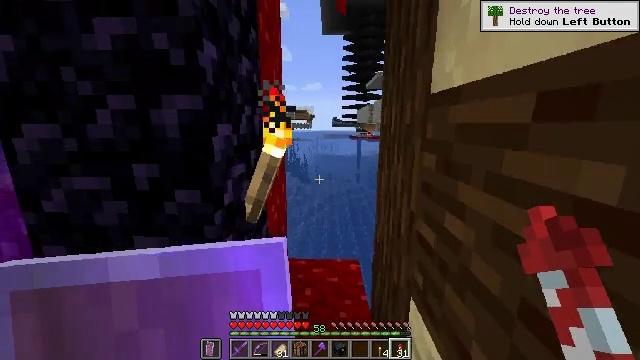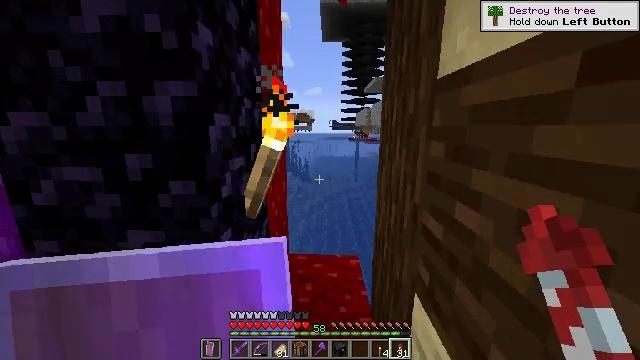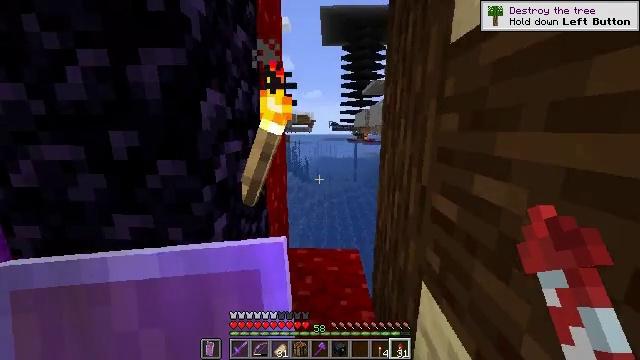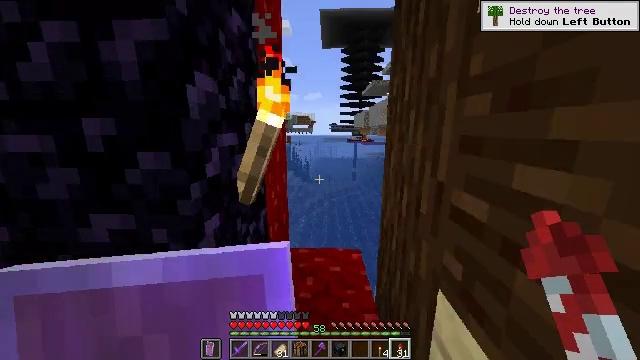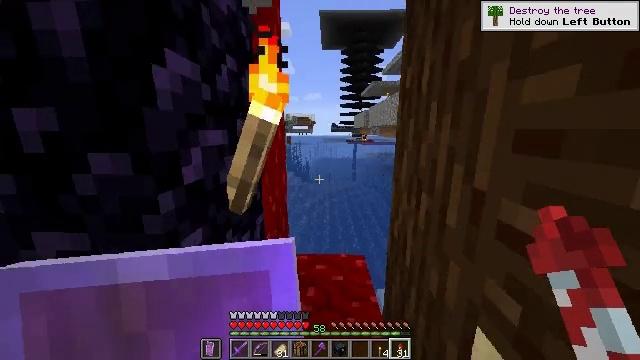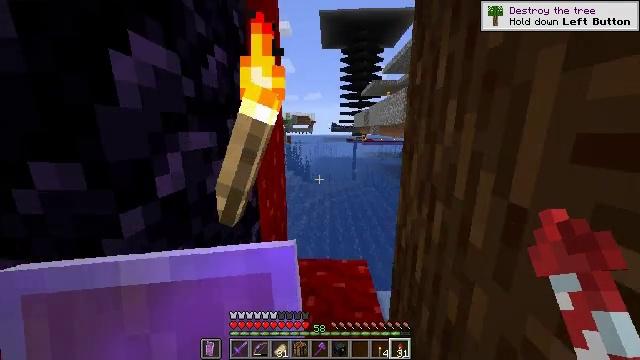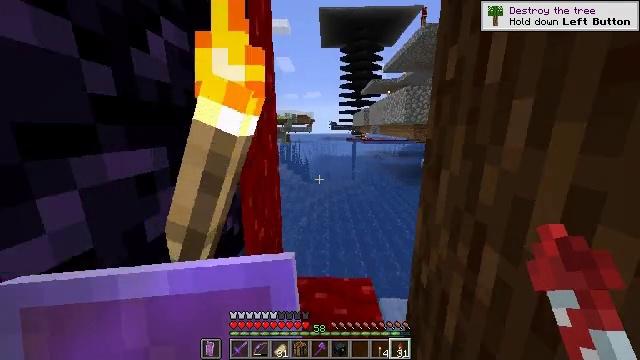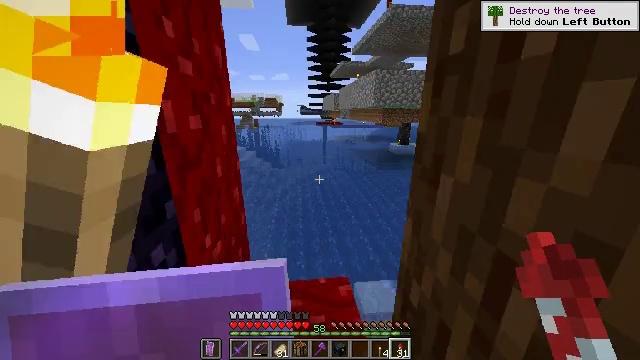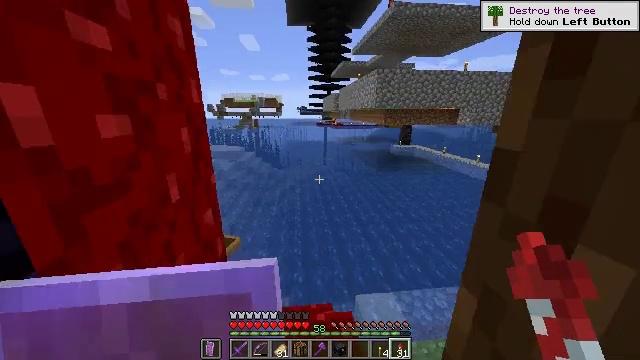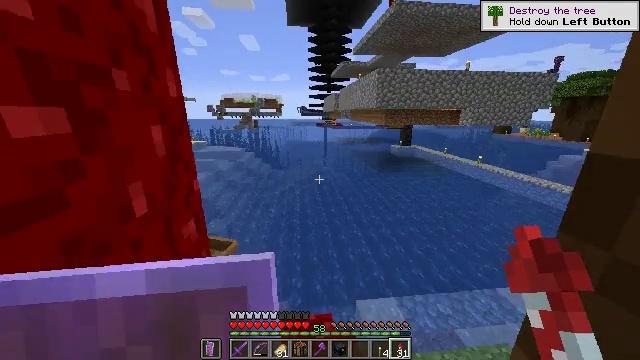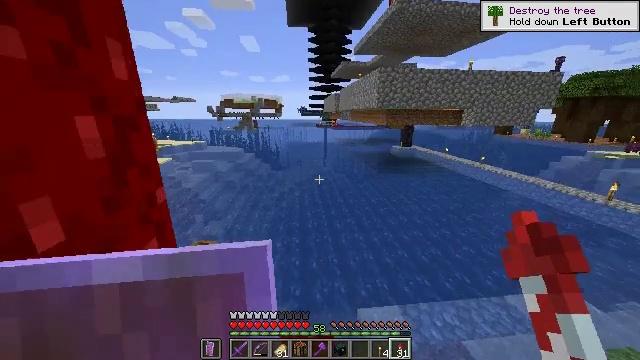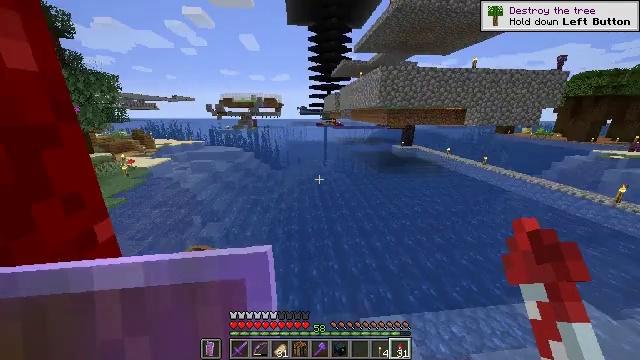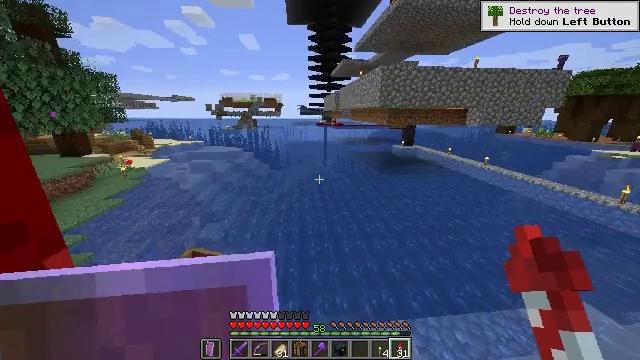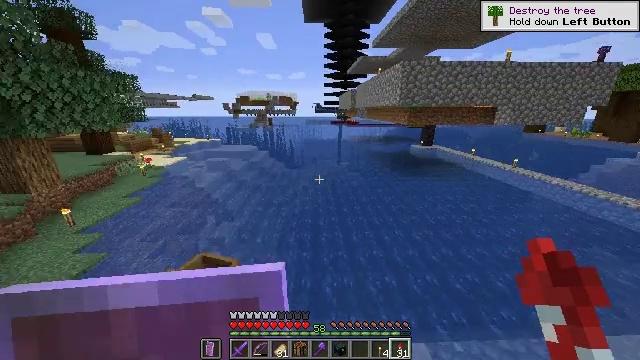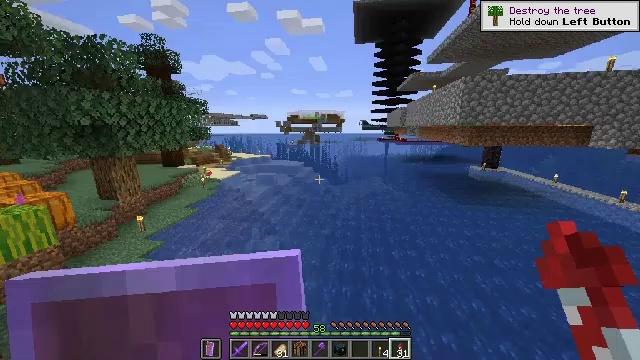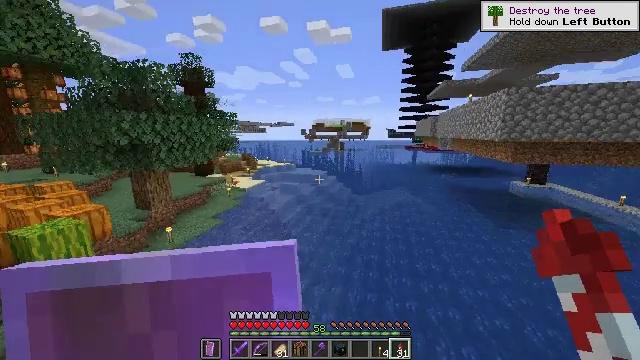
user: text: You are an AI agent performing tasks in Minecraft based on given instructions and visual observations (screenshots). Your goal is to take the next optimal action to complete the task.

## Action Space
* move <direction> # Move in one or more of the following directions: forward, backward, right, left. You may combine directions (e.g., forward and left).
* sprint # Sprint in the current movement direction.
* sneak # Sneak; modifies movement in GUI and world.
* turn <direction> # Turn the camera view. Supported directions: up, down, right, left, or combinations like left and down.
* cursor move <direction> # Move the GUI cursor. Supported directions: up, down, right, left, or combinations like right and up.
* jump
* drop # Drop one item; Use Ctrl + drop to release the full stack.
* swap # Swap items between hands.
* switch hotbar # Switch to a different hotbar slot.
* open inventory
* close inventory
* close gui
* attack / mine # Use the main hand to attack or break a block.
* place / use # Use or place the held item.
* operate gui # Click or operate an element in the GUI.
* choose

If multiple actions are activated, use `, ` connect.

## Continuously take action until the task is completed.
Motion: motion action
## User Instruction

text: Combine iron nuggets and a torch to create a lantern.
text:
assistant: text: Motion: move forward, sprint
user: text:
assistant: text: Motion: move forward, sprint
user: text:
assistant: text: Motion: move forward, sprint
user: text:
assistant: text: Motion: move forward, sprint
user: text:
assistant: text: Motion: move forward, sprint
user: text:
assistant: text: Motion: move forward, sprint
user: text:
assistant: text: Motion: move forward, sprint, turn right and down
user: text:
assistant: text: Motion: move forward, sprint
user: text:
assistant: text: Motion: move forward, sprint
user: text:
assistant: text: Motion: move forward, sprint
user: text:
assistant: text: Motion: move forward, sprint
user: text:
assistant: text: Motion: move forward, sprint
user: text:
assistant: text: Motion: move forward, sprint, turn left
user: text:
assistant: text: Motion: move forward, sprint, turn left and up, jump
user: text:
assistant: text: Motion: move forward, sprint, turn left and up, jump
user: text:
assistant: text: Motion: move forward, sprint, turn left and up, jump
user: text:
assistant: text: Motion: move forward, sprint, turn left and up, jump
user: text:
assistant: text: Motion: move forward, sprint
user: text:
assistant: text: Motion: move forward, sprint, jump
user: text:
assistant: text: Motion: move forward, sprint, turn up, jump
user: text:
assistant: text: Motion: move forward, sprint, turn left and up, jump
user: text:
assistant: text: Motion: move forward, sprint, turn up, jump
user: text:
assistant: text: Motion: move forward, sprint, jump
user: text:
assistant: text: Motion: move forward, sprint, use / place, jump
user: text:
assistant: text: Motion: move forward, sprint, use / place, jump
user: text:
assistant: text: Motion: move forward, sprint, jump
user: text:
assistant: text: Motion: move forward, sprint, turn up, jump
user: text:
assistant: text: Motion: move forward, sprint, turn up, jump
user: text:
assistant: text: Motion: move forward, sprint, jump
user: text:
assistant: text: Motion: move forward, sprint, jump